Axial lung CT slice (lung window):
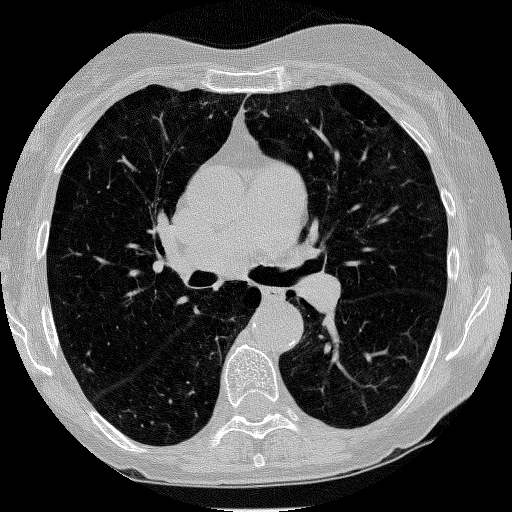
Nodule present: no